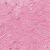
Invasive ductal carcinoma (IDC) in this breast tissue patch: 0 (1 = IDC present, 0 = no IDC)